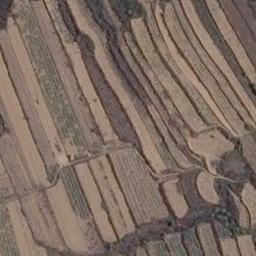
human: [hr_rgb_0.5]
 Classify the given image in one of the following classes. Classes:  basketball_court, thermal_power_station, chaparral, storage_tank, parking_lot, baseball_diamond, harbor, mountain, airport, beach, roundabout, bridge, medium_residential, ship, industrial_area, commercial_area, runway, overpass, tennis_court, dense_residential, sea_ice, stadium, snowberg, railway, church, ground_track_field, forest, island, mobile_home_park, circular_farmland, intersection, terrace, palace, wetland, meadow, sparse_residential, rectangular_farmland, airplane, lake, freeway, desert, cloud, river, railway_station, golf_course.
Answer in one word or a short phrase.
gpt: terrace